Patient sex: M
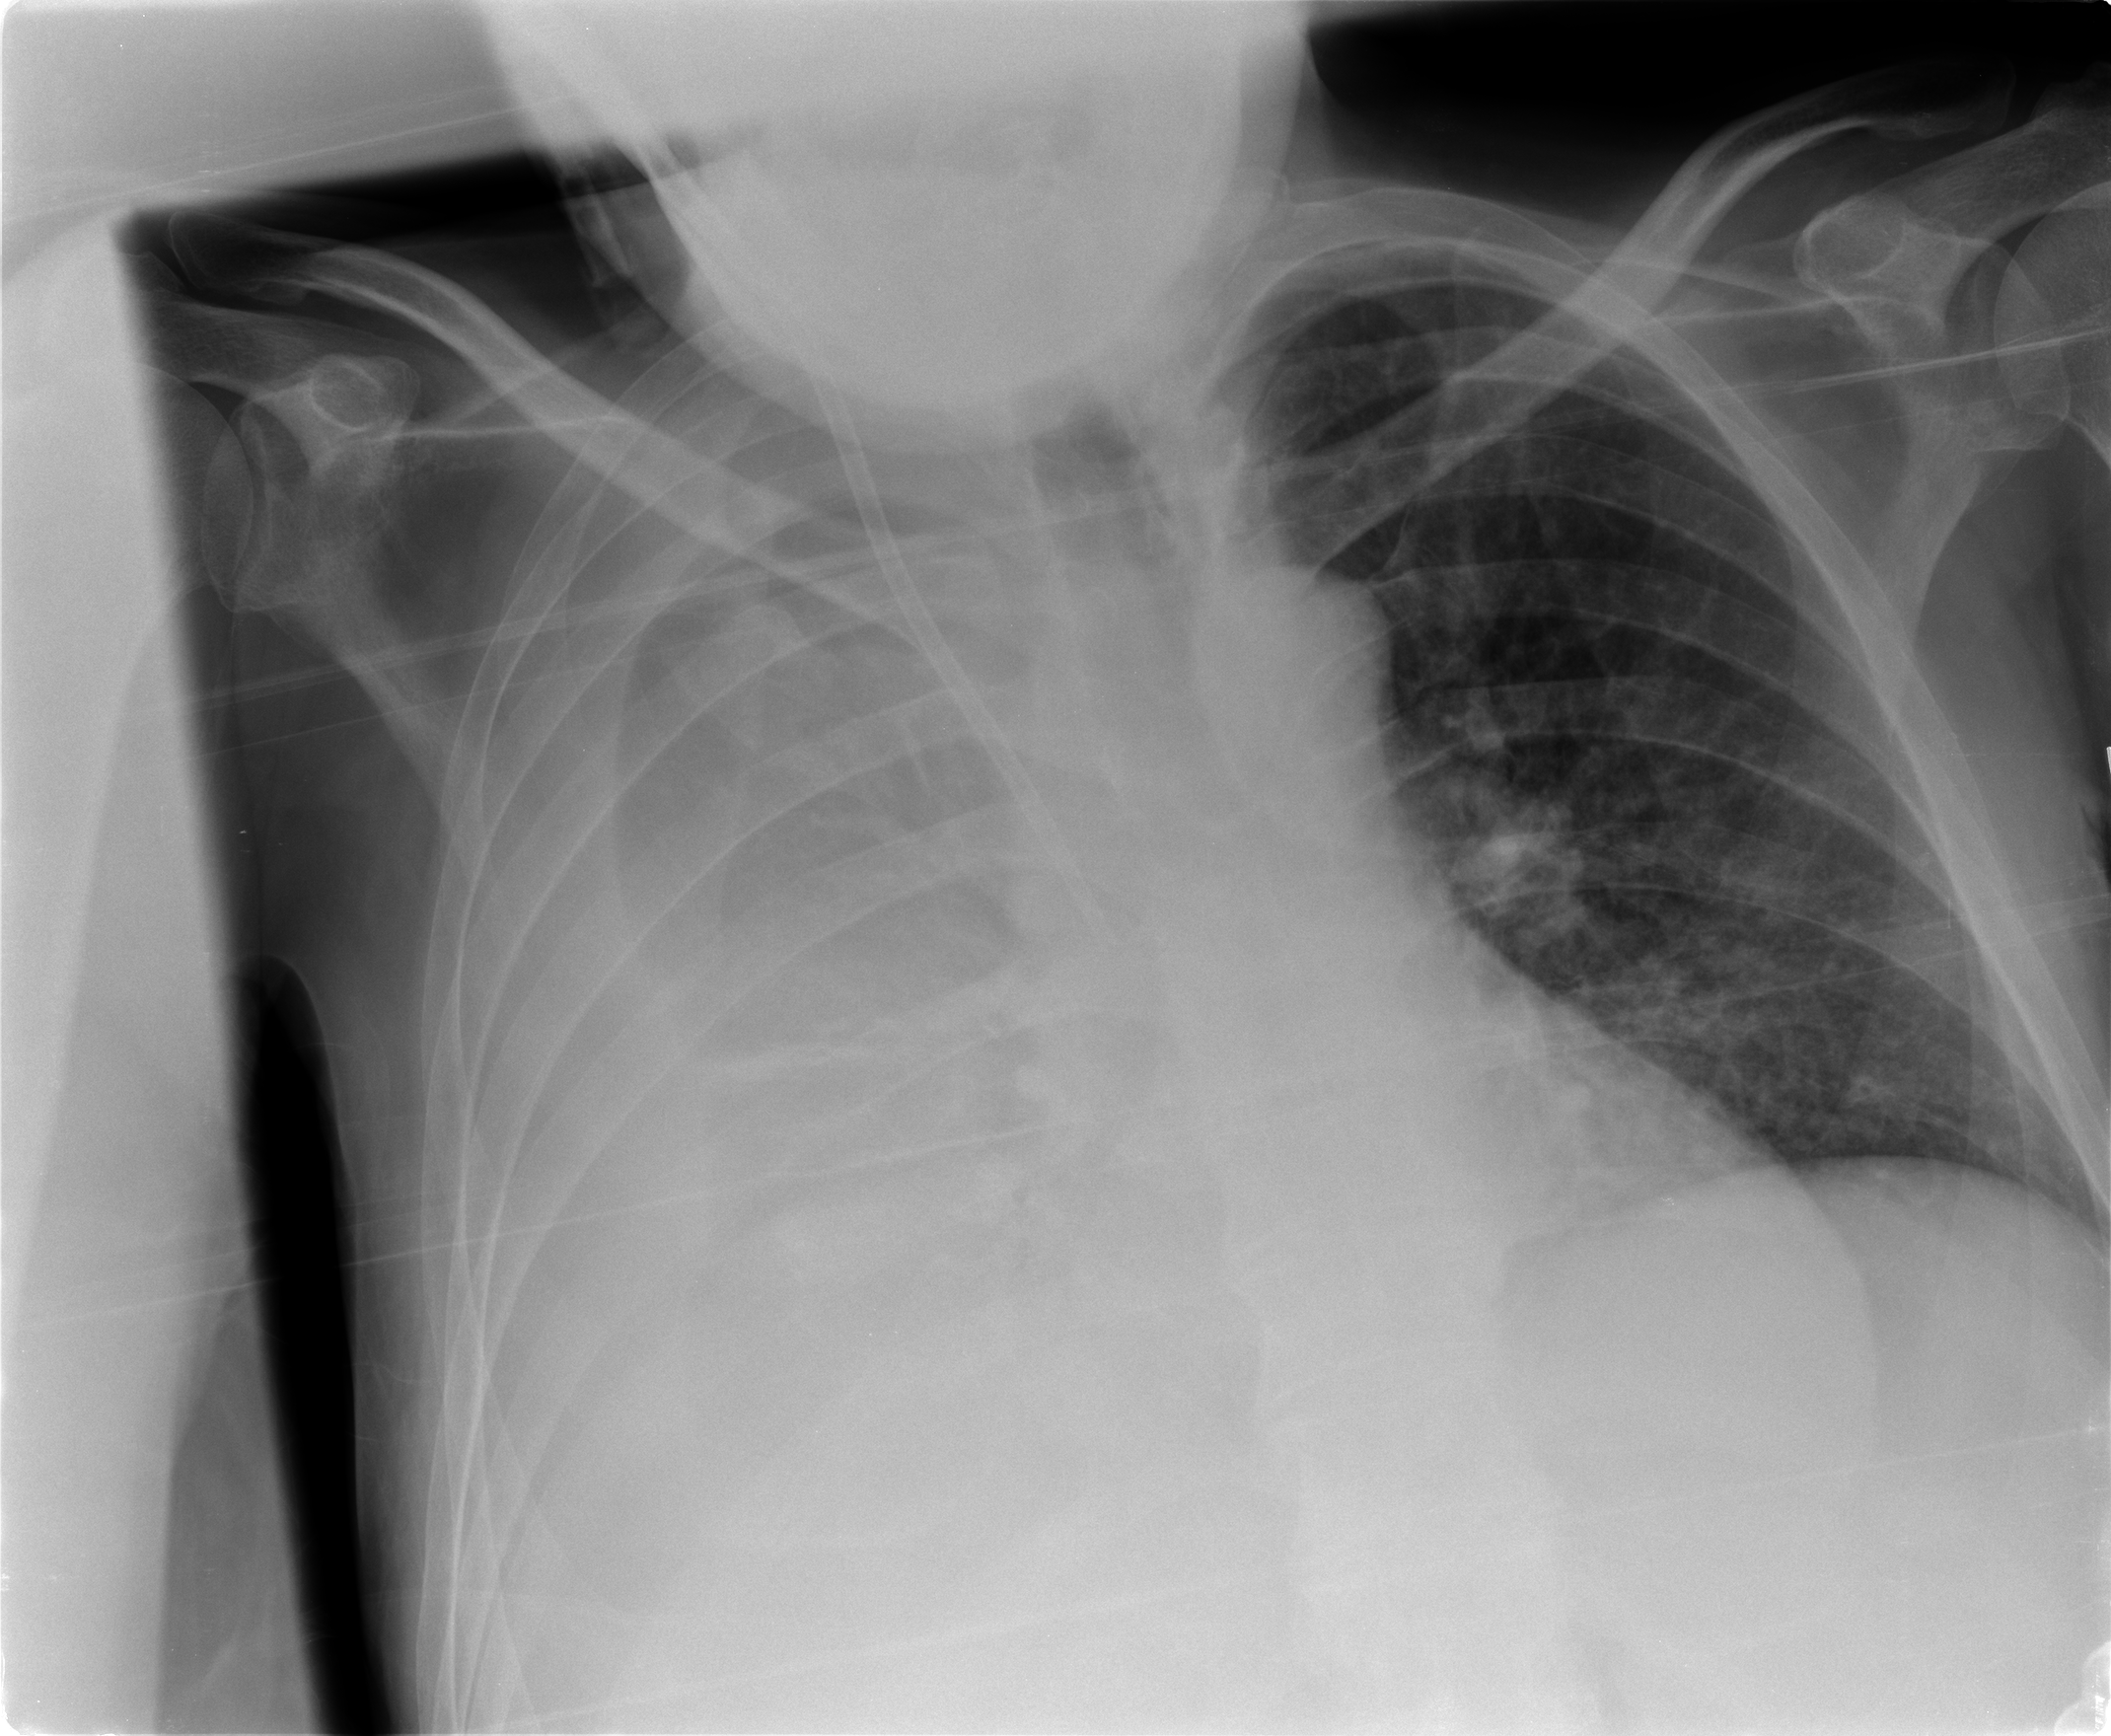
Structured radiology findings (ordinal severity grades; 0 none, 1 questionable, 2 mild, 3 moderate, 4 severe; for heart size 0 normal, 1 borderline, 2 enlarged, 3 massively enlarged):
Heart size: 0
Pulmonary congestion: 2
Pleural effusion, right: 3
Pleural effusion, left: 0
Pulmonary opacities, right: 0
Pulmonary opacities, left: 1
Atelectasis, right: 3
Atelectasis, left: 1